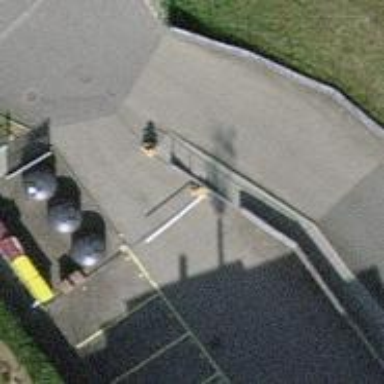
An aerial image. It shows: Lift gate barrier.